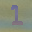
Label: 1